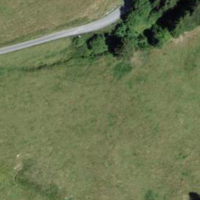
EUNIS habitat code: 23
Species observed at this site:
Arctium tomentosum